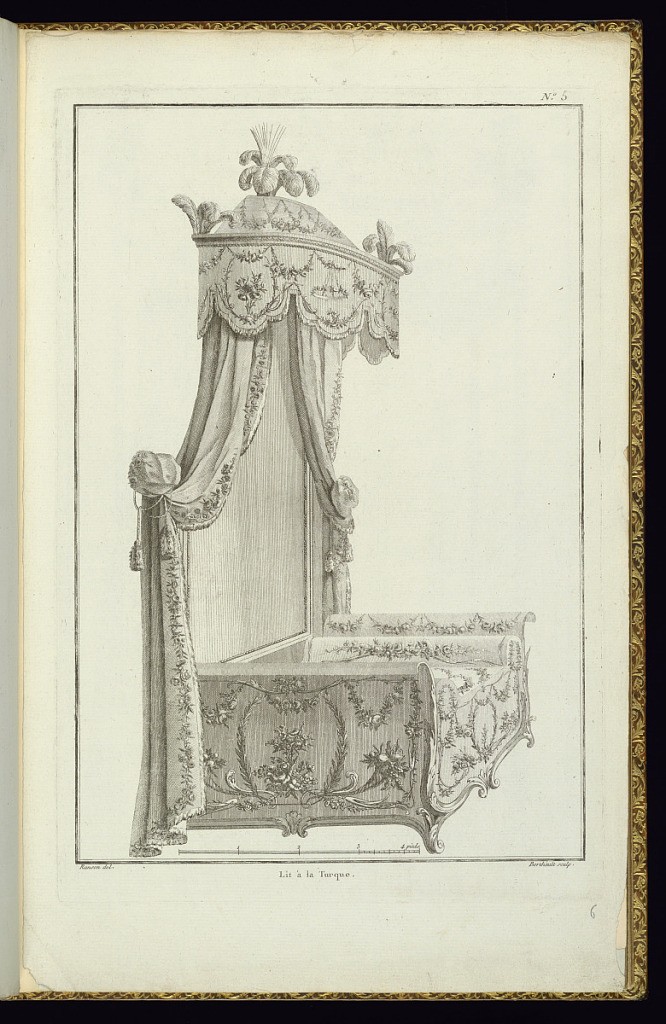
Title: Lit à la Turque
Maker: Pierre Ranson, French, 1736–1786
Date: late 18th century
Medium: Etching and engraving on laid paper
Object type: Print
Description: Design for a canopy bed with small crown (baldachin) mounted above on the wall along the side of the bed (view from a side angle). The bed linen and drapery are decorated with flowers, scrolling leaves (rinceaux), fleurons, and festoons of flowers. The hanging bed curtain from the canopy is scalloped. Feather finials top the baldachin (canopy). The curtains are drawn to the side and tied with ropes. The plate is titled, numbered, and signed. A scale below.